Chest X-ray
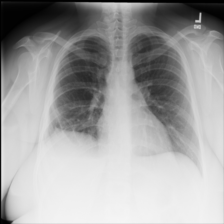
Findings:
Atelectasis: negative
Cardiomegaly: negative
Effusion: positive
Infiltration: negative
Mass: negative
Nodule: negative
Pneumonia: negative
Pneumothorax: negative
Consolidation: negative
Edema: negative
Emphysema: negative
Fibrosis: negative
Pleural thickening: negative
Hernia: negative